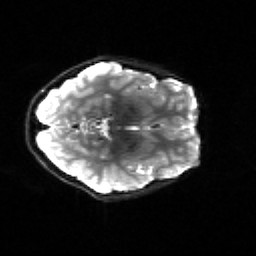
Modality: sbref
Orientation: axial
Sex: female
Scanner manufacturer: siemens
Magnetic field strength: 3 T
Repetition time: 5 s
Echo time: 0.071 s